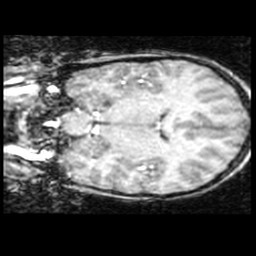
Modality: T1w
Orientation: coronal
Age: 11
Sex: male
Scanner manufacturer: ge
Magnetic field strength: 1.5 T
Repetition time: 0.03333 s
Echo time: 0.008 s